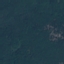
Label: Forest